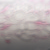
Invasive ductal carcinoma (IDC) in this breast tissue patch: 0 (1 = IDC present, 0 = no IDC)